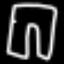
Label: pants